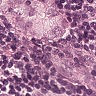
Metastatic tissue present: yes